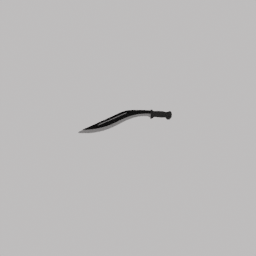
Label: tools